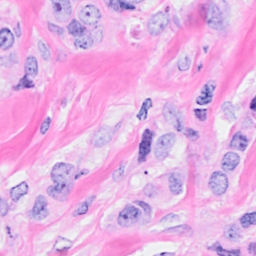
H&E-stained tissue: Breast